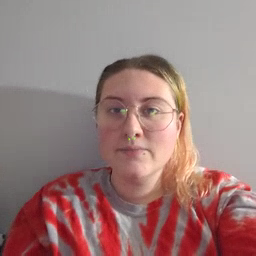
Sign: pretty